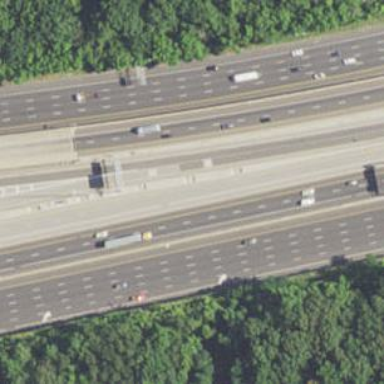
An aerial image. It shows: Motorway junction.